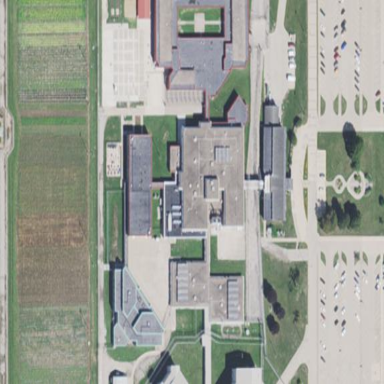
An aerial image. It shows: Prison.